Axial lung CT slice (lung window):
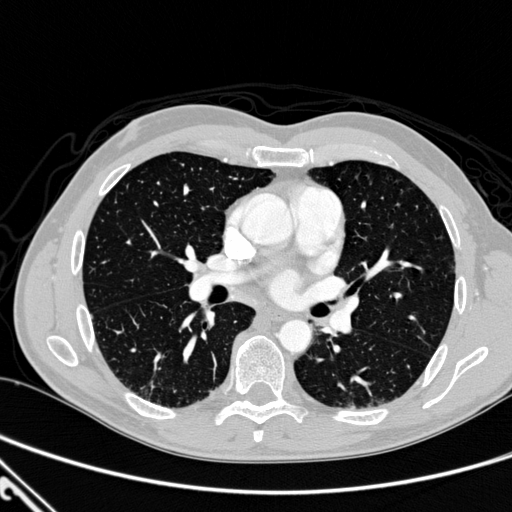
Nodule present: no